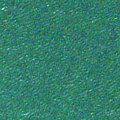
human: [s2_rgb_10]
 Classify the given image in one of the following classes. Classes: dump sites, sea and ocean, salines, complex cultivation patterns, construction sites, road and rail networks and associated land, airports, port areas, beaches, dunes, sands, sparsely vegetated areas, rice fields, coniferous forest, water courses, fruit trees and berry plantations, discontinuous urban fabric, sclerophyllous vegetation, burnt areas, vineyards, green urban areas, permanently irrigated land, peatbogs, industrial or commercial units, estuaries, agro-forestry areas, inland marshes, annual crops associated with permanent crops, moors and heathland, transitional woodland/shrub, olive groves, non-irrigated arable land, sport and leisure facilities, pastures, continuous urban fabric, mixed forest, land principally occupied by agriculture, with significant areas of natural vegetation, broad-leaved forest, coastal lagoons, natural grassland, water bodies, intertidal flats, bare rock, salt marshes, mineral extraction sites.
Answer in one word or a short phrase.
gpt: sea and ocean